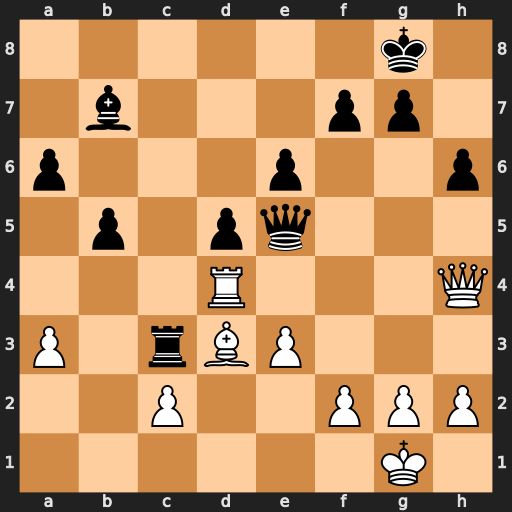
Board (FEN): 6k1/1b3pp1/p3p2p/1p1pq3/3R3Q/P1rBP3/2P2PPP/6K1
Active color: w
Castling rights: -
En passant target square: -
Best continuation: Qd8#